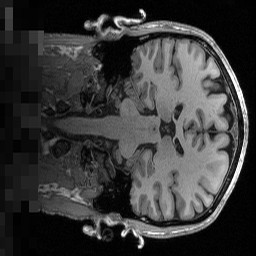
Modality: T1w
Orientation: coronal
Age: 41
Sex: male
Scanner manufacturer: siemens
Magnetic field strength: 3 T
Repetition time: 2.53 s